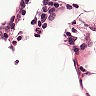
Metastatic tissue present: no